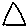
Label: triangle